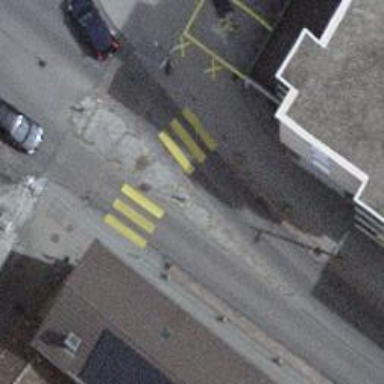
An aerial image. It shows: Marked pedestrian crossing with zebra designation and central island.